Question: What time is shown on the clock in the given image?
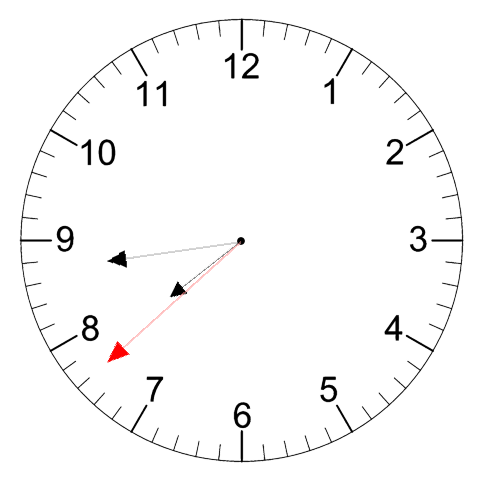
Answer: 07:43:38